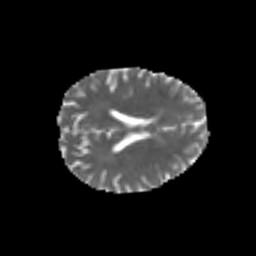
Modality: MD
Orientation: axial
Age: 25
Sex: male
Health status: healthy